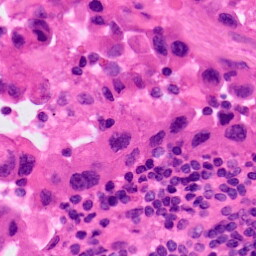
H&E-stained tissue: Lung